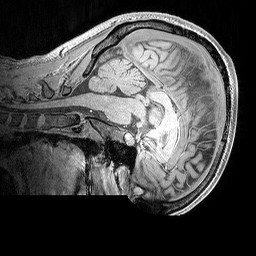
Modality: MP2RAGE
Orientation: sagittal
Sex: male
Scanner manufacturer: siemens
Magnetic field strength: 3 T
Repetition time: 5 s
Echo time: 0.00292 s